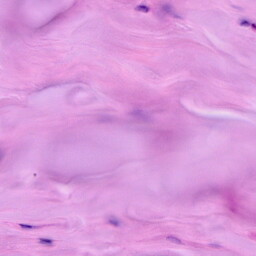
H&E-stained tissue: Breast